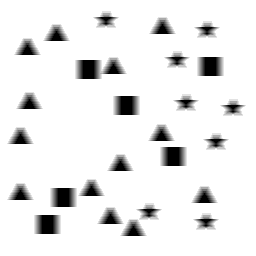
Squares: 6
Triangles: 13
Stars: 8
Total shapes: 27